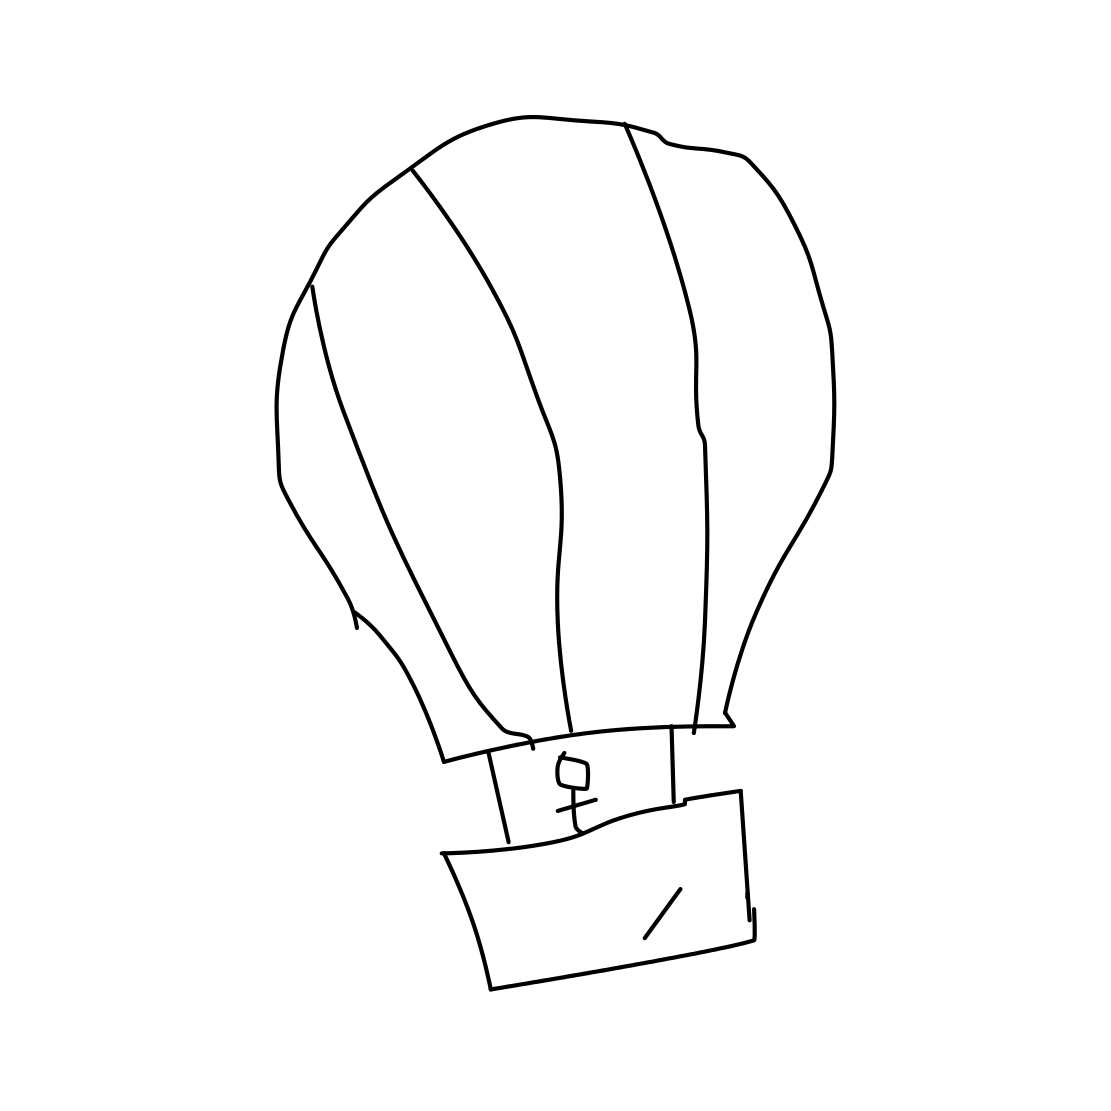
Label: hot air balloon